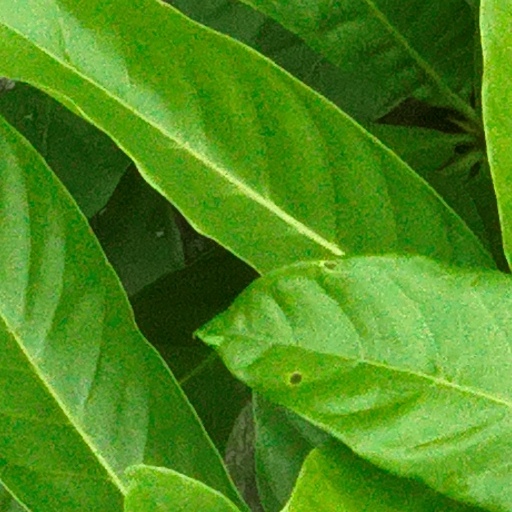
Species: Genipa americana
GBIF accepted scientific name: Genipa americana
Crown area (m\u00b2): 78.768